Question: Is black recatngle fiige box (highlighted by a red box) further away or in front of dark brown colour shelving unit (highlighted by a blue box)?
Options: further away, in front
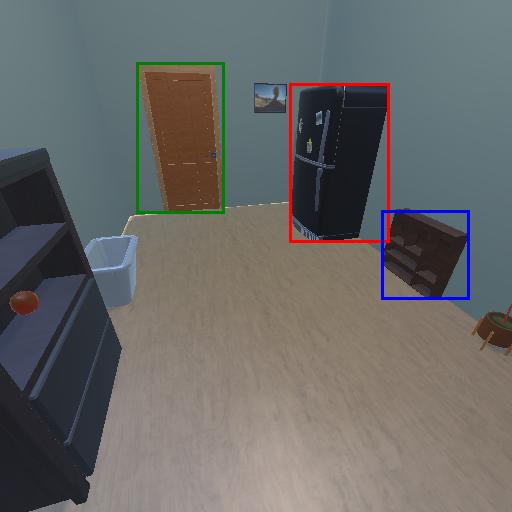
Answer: further away